Aerial crown-view tile of a tropical tree (Barro Colorado Island, Panama), acquired 20250217:
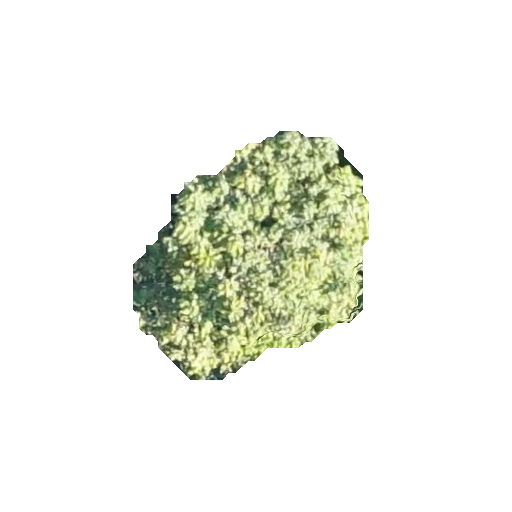
Species: Trattinnickia aspera
GBIF accepted scientific name: Trattinnickia aspera
Crown area: 60.795 m²